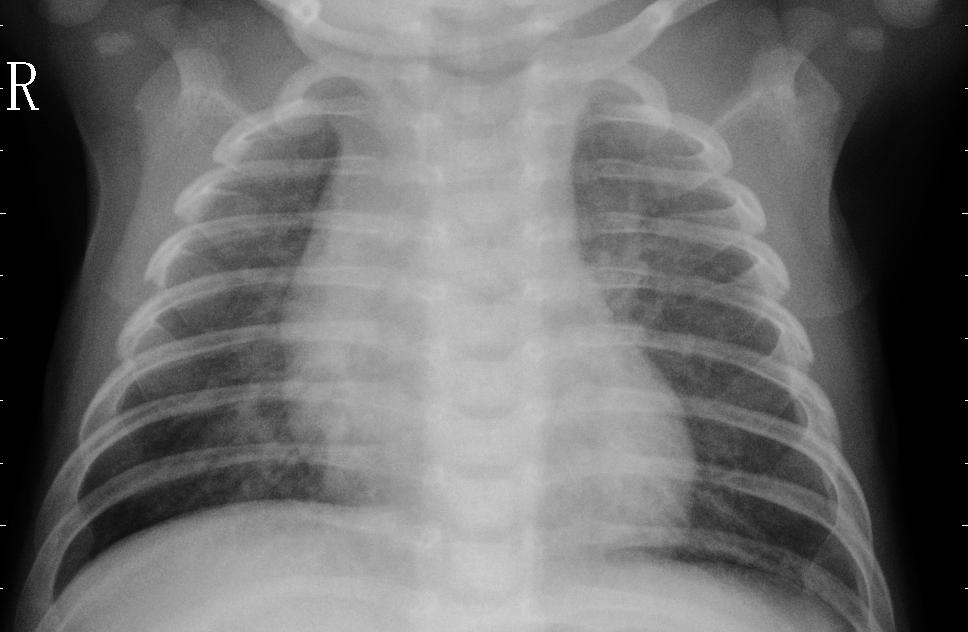
Diagnosis: PNEUMONIA